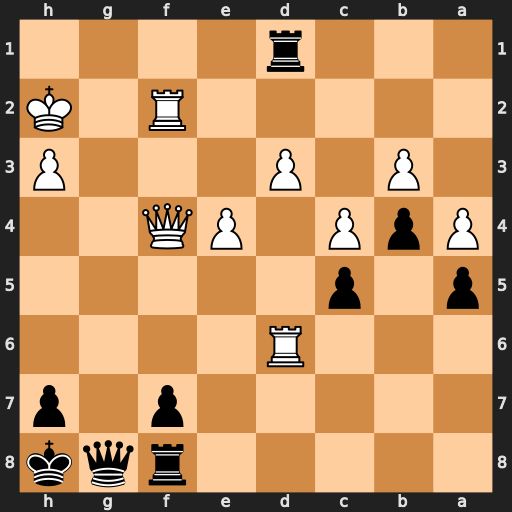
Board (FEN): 5rqk/5p1p/3R4/p1p5/PpP1PQ2/1P1P3P/5R1K/3r4
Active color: b
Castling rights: -
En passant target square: -
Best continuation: Qg1#